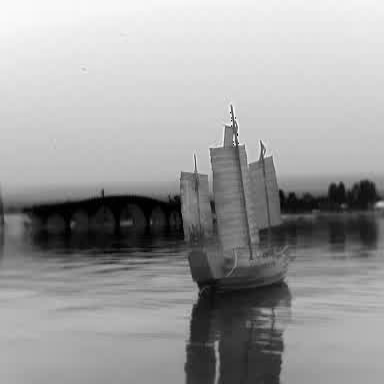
There is a sailboat in the infrared image.